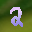
Label: 2